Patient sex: M
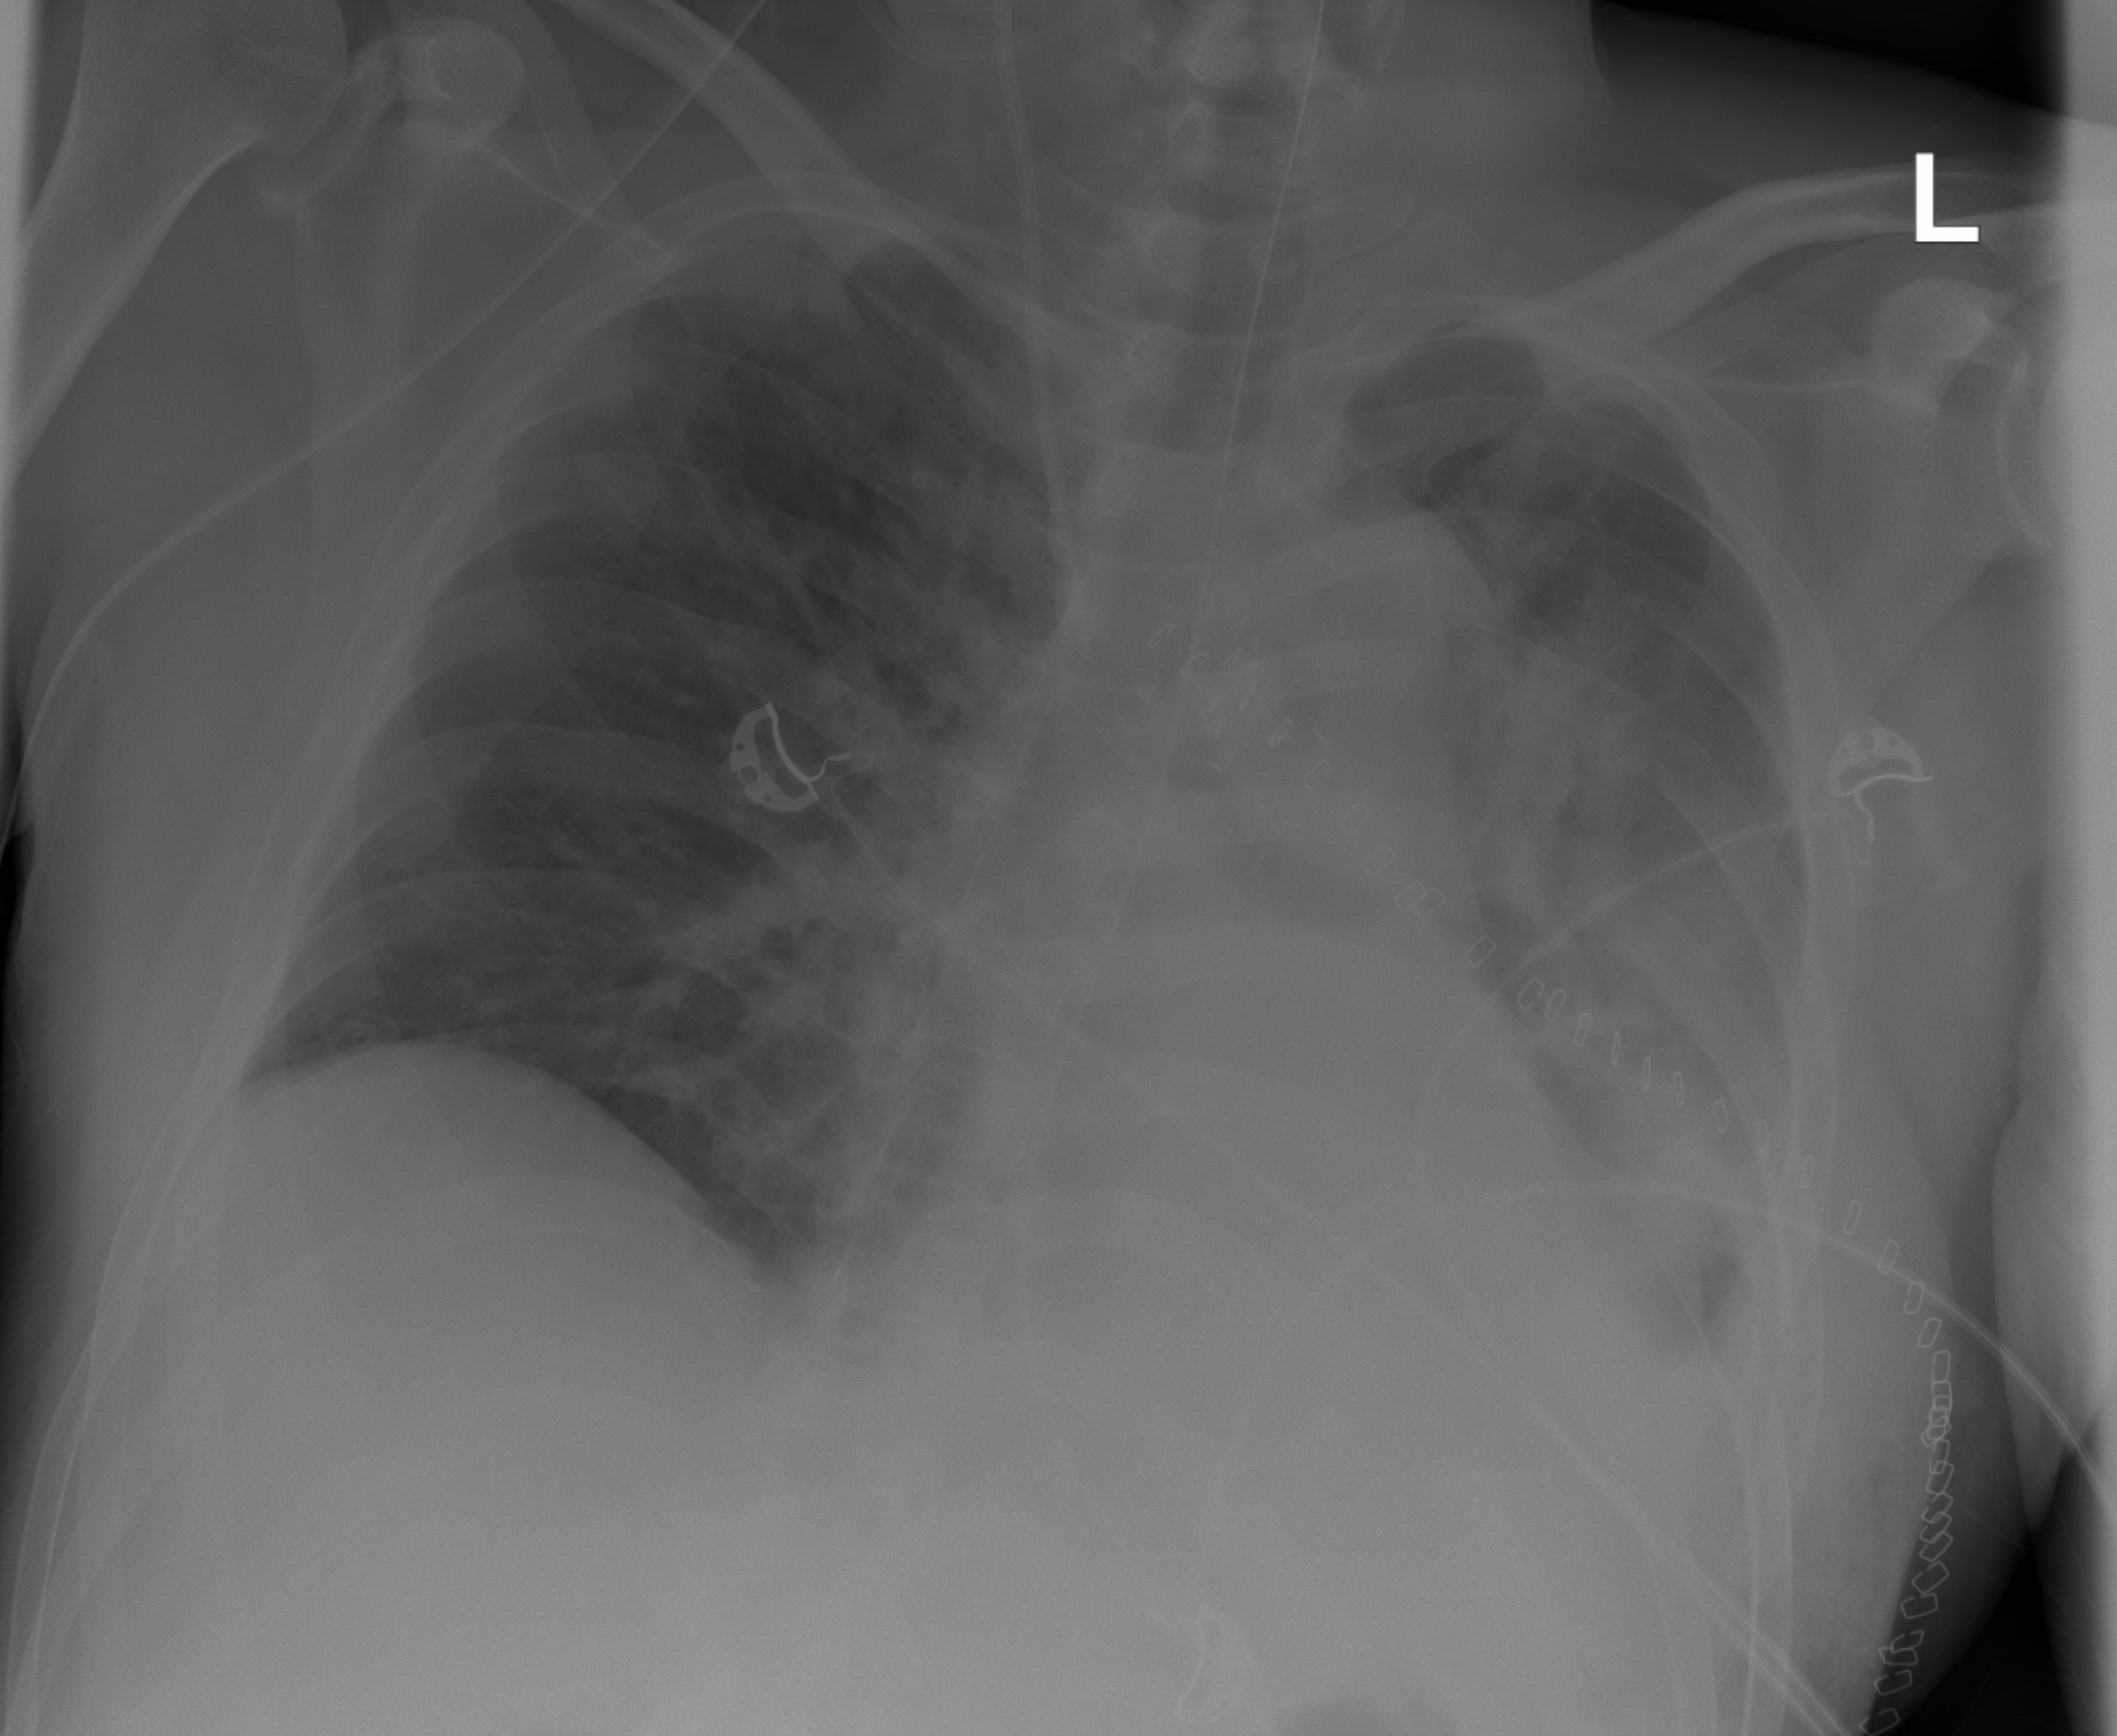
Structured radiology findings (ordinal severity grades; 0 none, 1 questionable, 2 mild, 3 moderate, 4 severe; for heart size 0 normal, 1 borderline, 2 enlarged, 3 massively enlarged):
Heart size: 2
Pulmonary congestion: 2
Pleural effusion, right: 0
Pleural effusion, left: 2
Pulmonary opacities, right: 2
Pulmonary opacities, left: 3
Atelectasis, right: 0
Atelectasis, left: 2